Question: I am trying to enable CORS on a WCF service. When I try to send a request from my client, the request is sent using the 'OPTIONS' verb. I always get a 'HTTP 405: Method not allowed' error
If I try using Fiddler and create the same request with the 'POST' verb the response seems to be correct.
I have tried to remove 'webDAV' with the help of the tutorial
<URL> but it doesnt seem to work.
I have updated my WCF to enable CORS referring to the tutorial <URL>. I am not sure what is going wrong. The response seem to have the CORS header

Any help would be highly appreciated.
PS: I did not want to make the question very big and confusing. If you would like to look at my config be let me know and I can share it
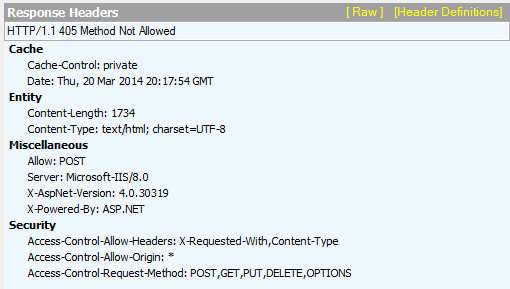
Answer: Check this link <URL>:
'''
protected void Application_BeginRequest(object sender, EventArgs e)
{
HttpContext.Current.Response.AddHeader("Access-Control-Allow-Origin", "*");
if (HttpContext.Current.Request.HttpMethod == "OPTIONS")
{
HttpContext.Current.Response.AddHeader("Cache-Control", "no-cache");
HttpContext.Current.Response.AddHeader("Access-Control-Allow-Methods", "GET, POST");
HttpContext.Current.Response.AddHeader("Access-Control-Allow-Headers", "Content-Type, Accept");
HttpContext.Current.Response.AddHeader("Access-Control-Max-Age", "<PHONE>");
HttpContext.Current.Response.End();
}
}
'''